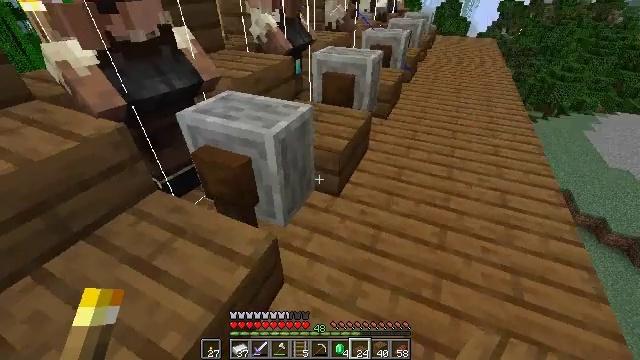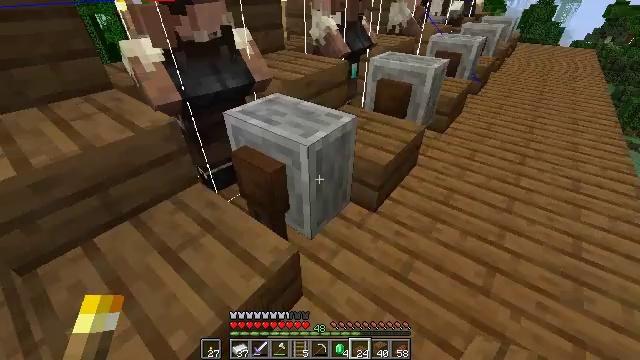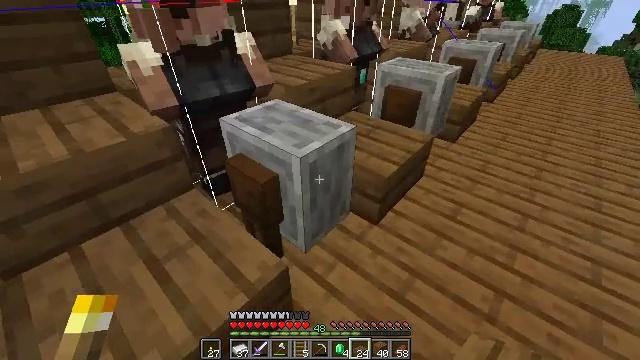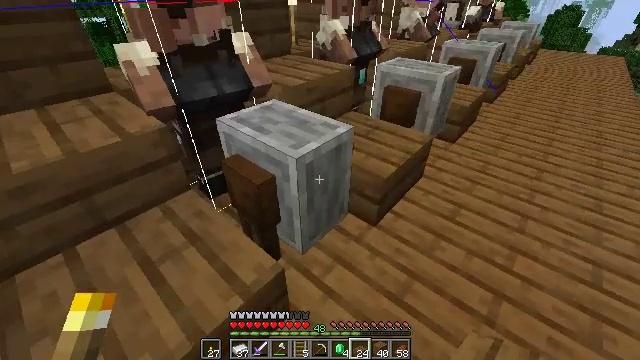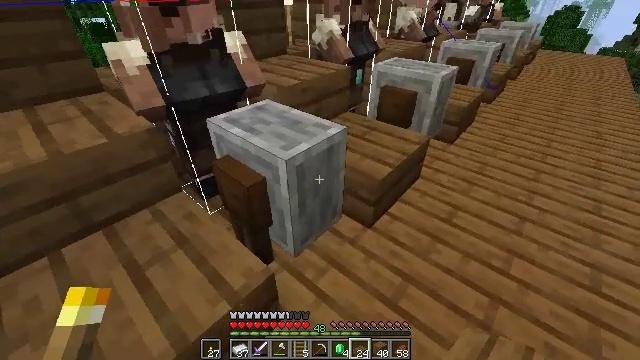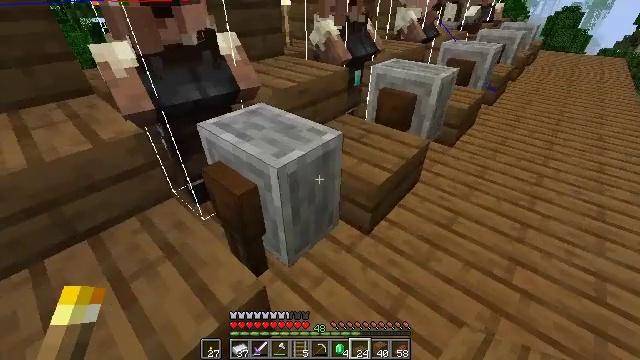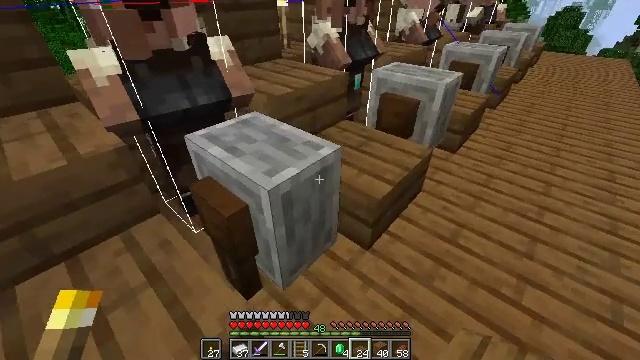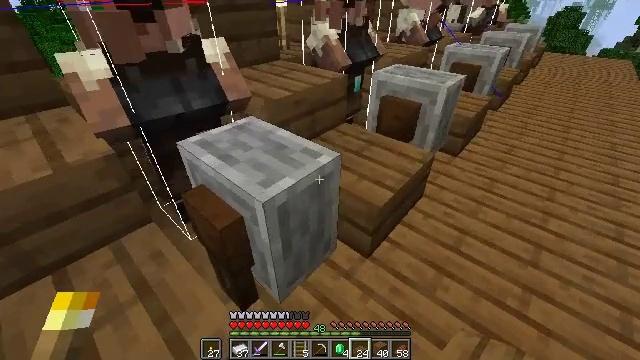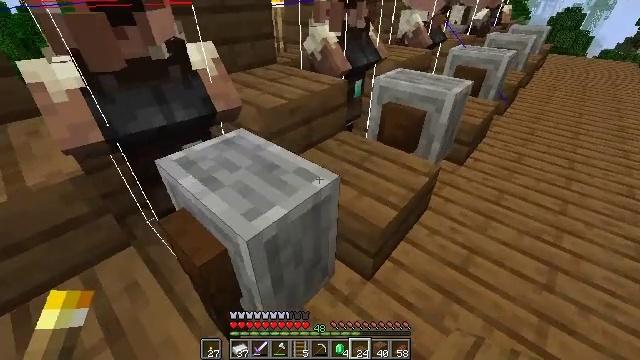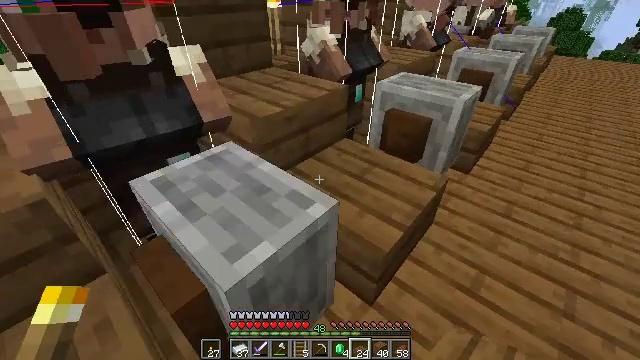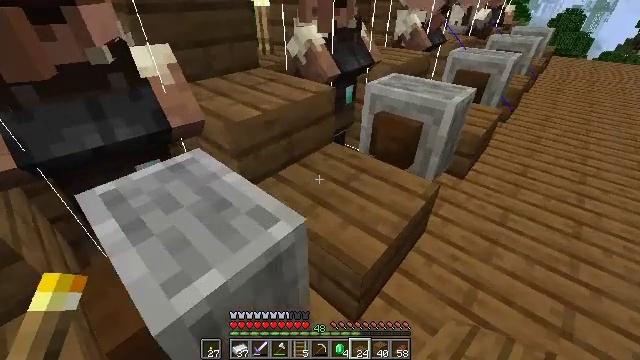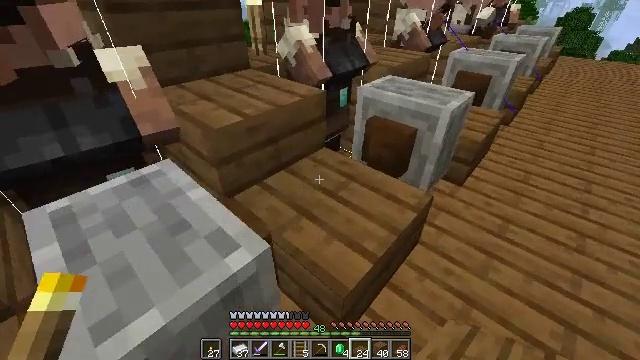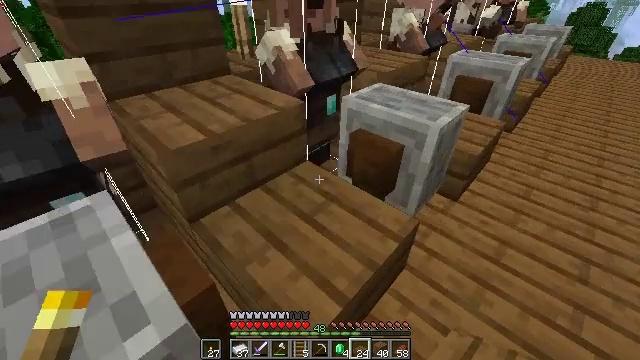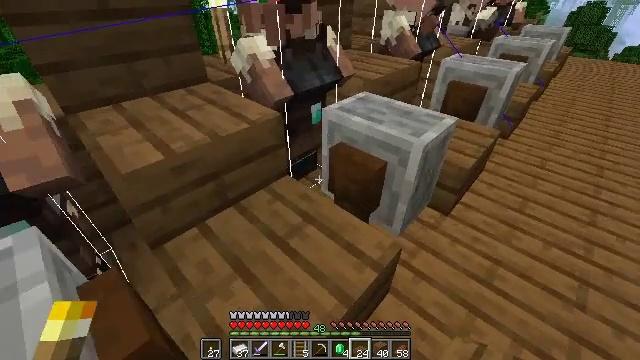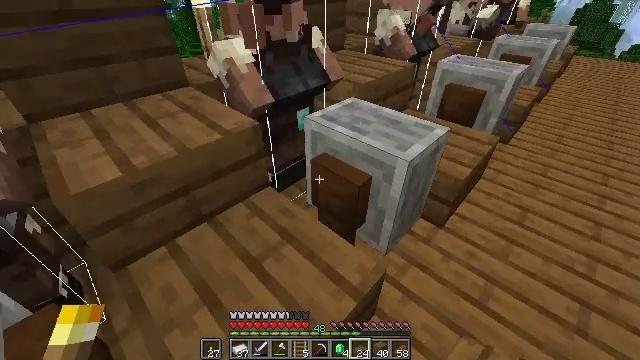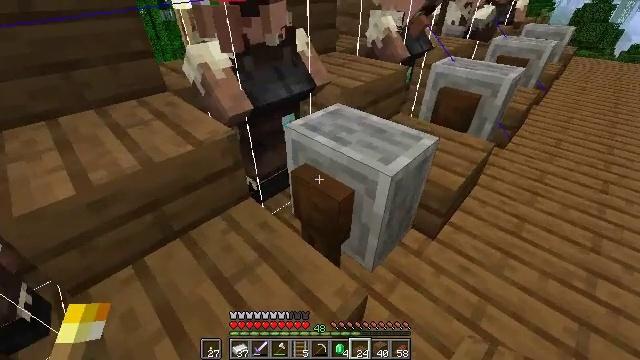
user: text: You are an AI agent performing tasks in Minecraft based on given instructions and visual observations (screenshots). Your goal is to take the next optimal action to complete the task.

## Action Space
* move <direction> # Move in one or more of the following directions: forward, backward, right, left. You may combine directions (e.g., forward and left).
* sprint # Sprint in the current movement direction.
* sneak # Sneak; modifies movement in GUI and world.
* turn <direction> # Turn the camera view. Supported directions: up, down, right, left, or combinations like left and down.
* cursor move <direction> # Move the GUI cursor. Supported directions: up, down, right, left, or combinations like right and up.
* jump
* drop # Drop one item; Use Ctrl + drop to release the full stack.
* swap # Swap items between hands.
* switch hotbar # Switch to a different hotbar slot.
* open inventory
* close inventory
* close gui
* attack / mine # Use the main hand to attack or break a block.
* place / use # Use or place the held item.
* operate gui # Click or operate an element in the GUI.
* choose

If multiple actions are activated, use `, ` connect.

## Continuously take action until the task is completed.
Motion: motion action
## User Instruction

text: Drop a spruce slab.
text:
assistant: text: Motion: move forward and move right, turn left
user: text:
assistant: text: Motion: turn left
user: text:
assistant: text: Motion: no_op
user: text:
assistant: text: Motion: no_op
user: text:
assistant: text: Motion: move forward
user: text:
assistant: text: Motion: move forward
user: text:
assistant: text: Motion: move forward
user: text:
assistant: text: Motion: move forward
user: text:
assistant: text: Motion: move forward
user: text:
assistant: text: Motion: move forward and move right
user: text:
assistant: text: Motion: move forward and move right
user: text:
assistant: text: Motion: move forward and move right, turn left
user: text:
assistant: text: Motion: move forward and move right
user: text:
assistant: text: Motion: move forward and move right
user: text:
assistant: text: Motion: move forward and move right
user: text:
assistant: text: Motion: move forward and move right
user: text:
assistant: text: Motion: move forward and move right
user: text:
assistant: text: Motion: move forward and move right
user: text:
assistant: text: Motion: move forward and move right
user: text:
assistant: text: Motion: move forward and move right
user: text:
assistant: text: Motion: move forward and move right
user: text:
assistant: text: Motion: move forward and move right
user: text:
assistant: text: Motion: move forward and move right
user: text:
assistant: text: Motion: move forward and move right
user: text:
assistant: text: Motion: move forward and move right
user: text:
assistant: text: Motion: move forward and move right
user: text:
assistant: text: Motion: move forward and move right
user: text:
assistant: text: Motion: move forward and move right
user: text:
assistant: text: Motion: move forward and move right
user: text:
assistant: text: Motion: move forward and move right